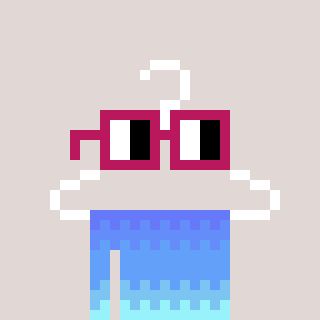
a pixel art character with square dark red glasses, a hanger-shaped head and a magenta-colored body on a warm background